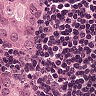
Metastatic tissue present: yes